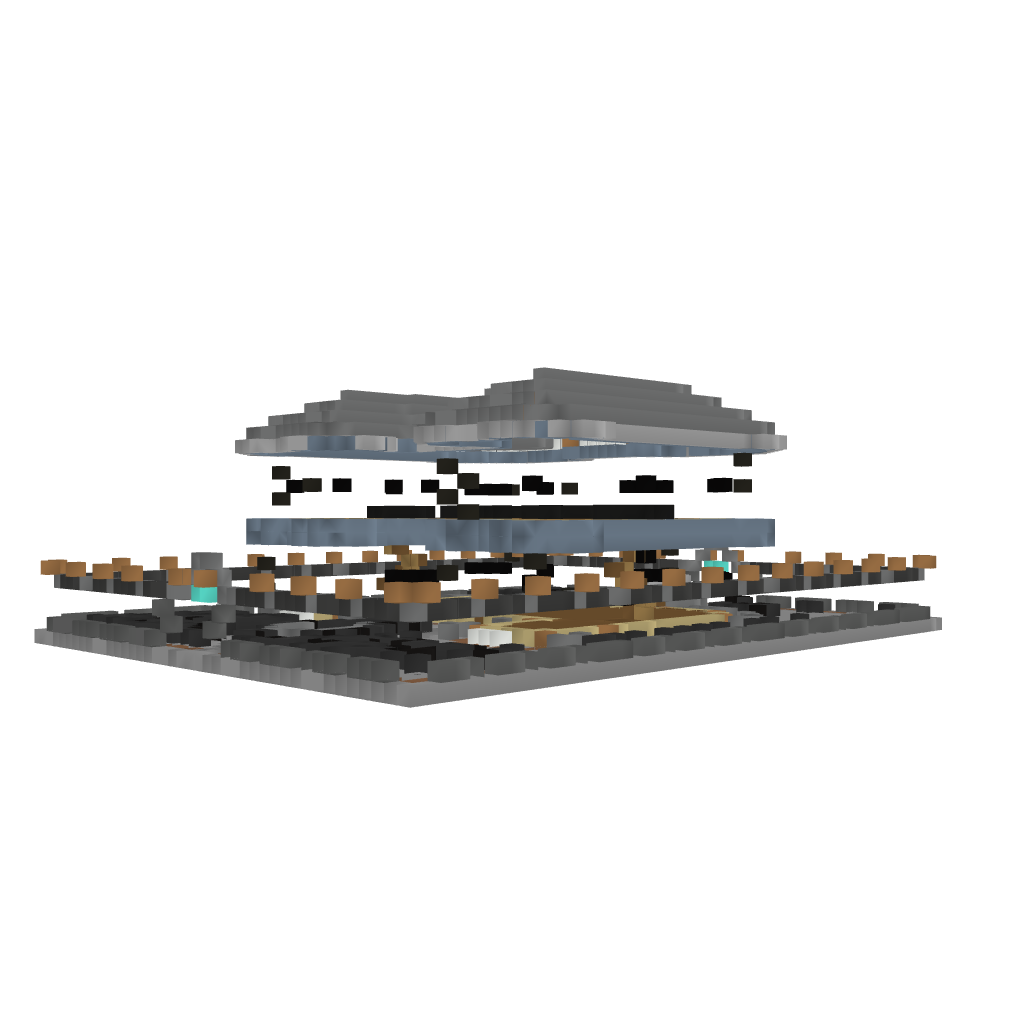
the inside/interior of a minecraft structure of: Fancy 2 Floor House